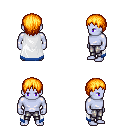
a pixel art fantasy rpg character, male body template, dark elf, purple skin, white trimmed cape, metal pants, light blonde plain hairstyle, four views (front, back, left, right), 2x2 character sprite sheet, small pixel art, hard edges, no anti-aliasing